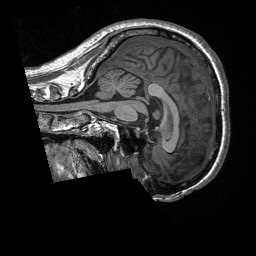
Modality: T1w
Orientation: sagittal
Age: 60
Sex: male
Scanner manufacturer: siemens
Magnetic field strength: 3 T
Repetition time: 2.4 s
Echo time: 0.00226 s